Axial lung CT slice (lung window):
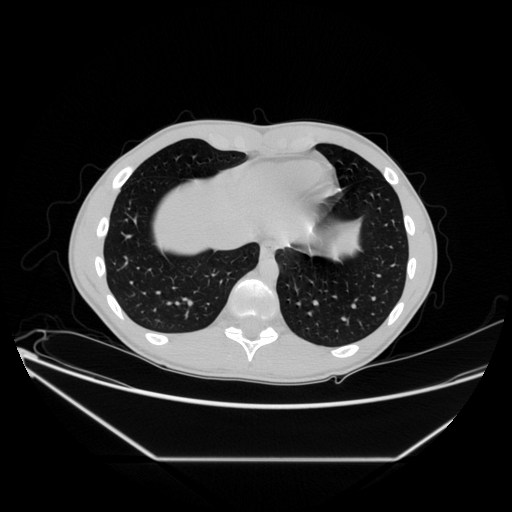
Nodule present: no